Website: bh-photo
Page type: billing-address
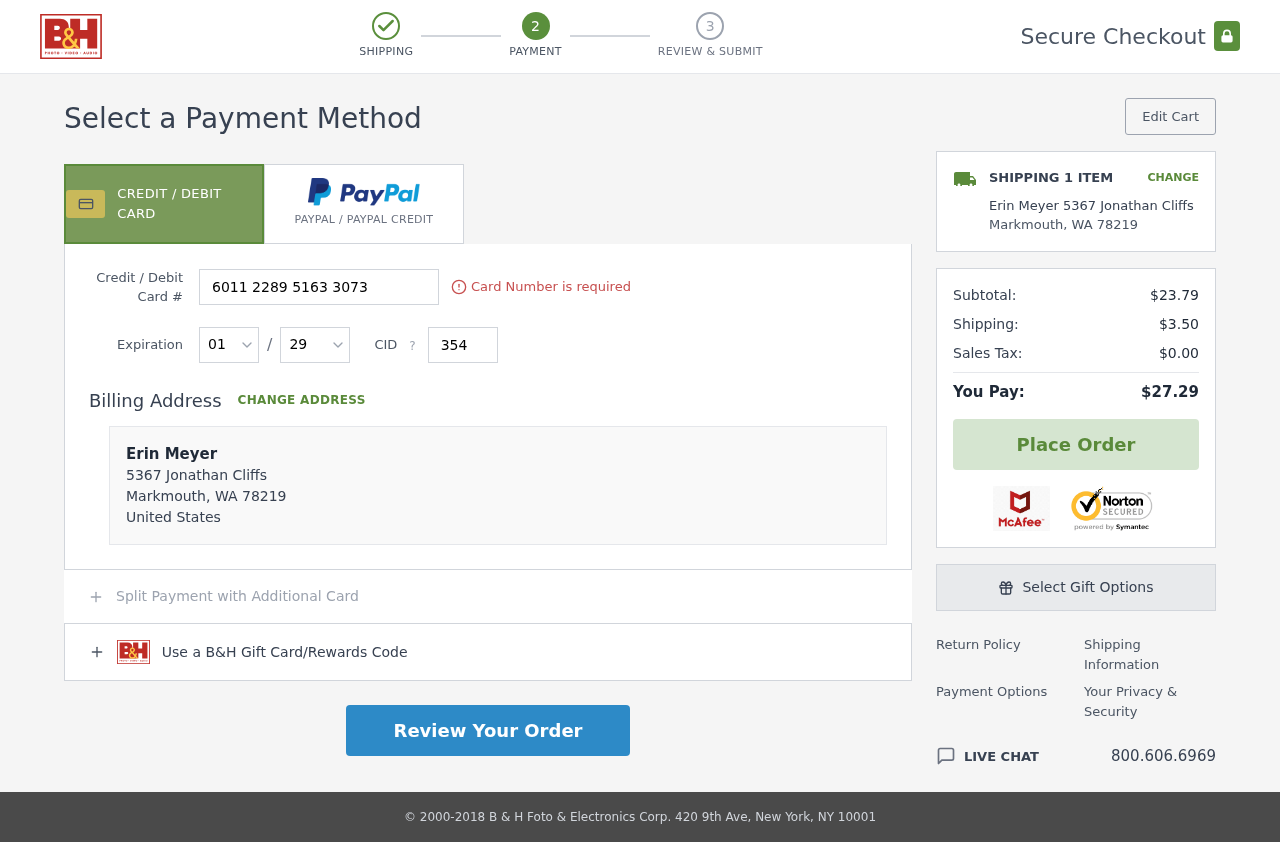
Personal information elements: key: PII_CARD_CVV
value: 354
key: PII_CARD_EXPIRY_MONTH
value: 01
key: PII_CARD_EXPIRY_YEAR
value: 29
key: PII_CARD_NUMBER
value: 6011 2289 5163 3073
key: PII_CITY
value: Markmouth
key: PII_COUNTRY
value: United States
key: PII_FULLNAME
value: Erin Meyer
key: PII_FULLNAME2
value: Erin Meyer
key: PII_POSTCODE
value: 78219
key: PII_STATE_ABBR
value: WA
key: PII_STREET
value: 5367 Jonathan Cliffs
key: PII_POSTCODE_FULL
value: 78219
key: PII_POSTCODE_NUMERIC
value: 78219
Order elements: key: ORDER_NUM_ITEMS
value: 1
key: ORDER_SUBTOTAL
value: $23.79
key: ORDER_SHIPPING_COST
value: $3.50
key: ORDER_TAX
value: $0.00
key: ORDER_TOTAL
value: $27.29